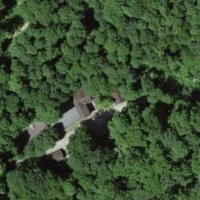
EUNIS habitat code: 44
Species observed at this site:
Allium ursinum
Acer campestre
Mercurialis perennis